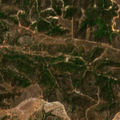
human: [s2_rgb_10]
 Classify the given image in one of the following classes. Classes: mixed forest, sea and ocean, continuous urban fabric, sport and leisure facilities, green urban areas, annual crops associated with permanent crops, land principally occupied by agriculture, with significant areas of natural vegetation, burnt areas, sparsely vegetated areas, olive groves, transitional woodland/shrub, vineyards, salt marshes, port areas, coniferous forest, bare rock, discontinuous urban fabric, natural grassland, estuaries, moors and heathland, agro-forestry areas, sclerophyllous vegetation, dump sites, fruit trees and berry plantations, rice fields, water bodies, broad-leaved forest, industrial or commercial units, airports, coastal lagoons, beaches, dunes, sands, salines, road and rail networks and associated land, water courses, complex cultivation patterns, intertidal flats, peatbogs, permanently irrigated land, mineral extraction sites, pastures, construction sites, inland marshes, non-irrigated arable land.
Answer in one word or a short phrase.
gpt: broad-leaved forest, transitional woodland/shrub